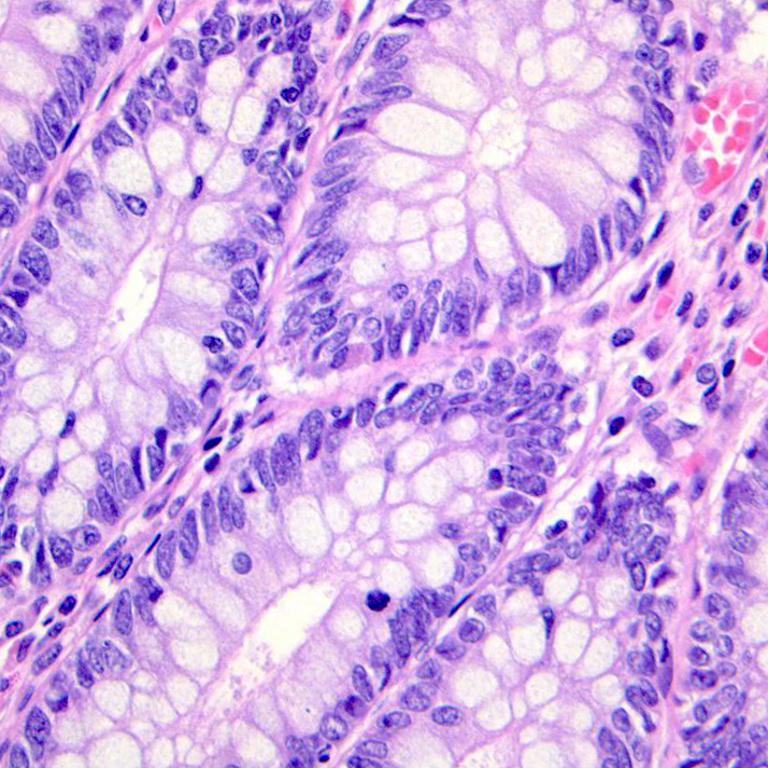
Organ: colon
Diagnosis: benign